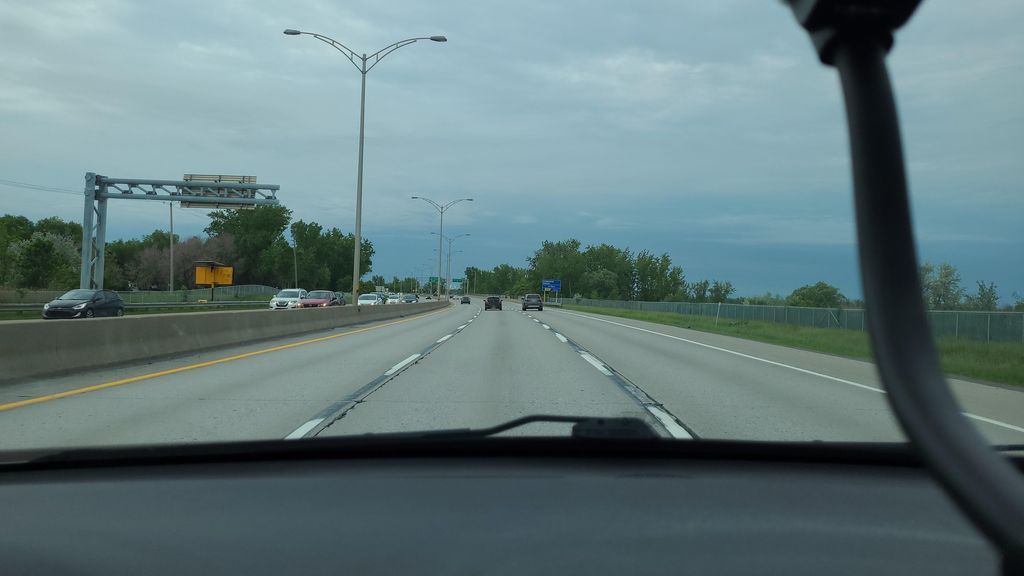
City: montreal